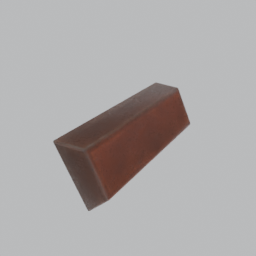
Label: mechanical